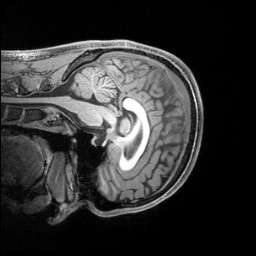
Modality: T1w
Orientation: sagittal
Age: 24
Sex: male
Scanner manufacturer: siemens
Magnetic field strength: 3 T
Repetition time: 2.4 s
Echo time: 0.00219 s